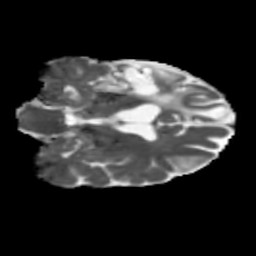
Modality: MD
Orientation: coronal
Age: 49
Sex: male
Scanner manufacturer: siemens
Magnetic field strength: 3 T
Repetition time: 5.47 s
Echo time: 0.0854 s